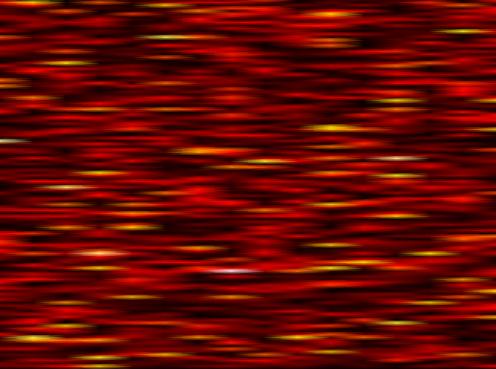
Label: OFDM